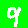
Digit: 9